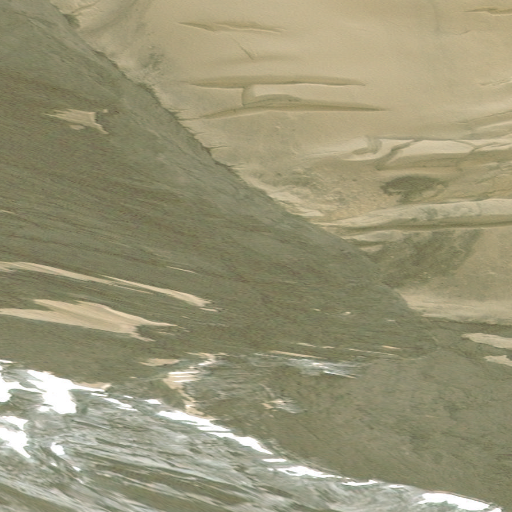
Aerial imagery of mountain in Alaska named Mendenhall Towers containing only unknown